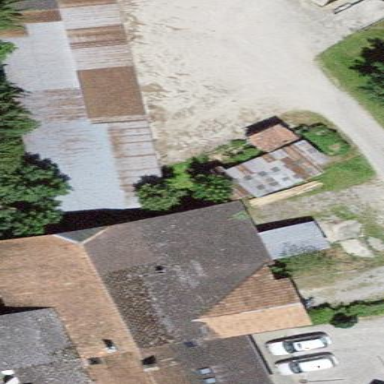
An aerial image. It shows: Rural barn.